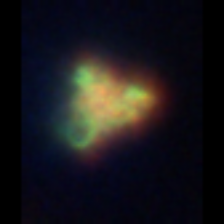
Taxon: Unknown_detritus
Group: Unknown